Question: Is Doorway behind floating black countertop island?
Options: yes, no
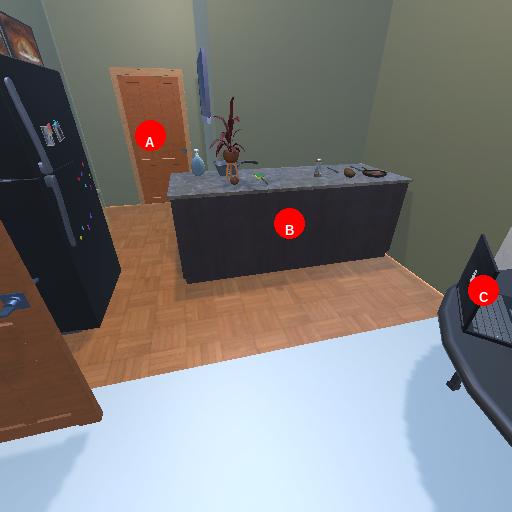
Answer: yes